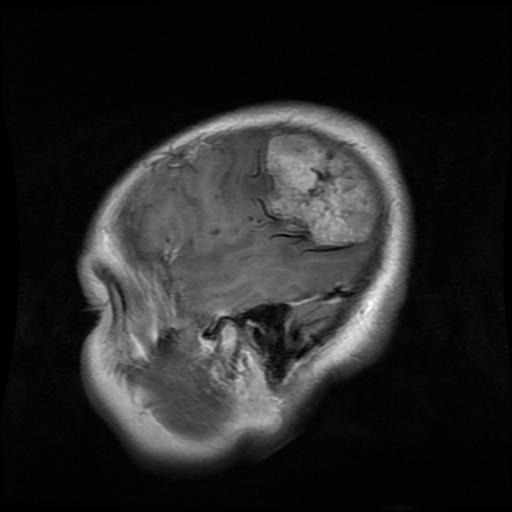
Label: meningioma